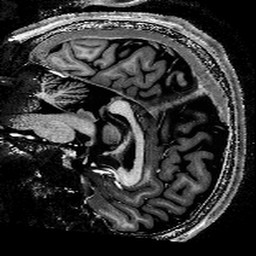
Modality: T1w
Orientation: sagittal
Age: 32
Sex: male
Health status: healthy
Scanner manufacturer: siemens
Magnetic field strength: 9.4 T
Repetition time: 6 s
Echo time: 0.003 s